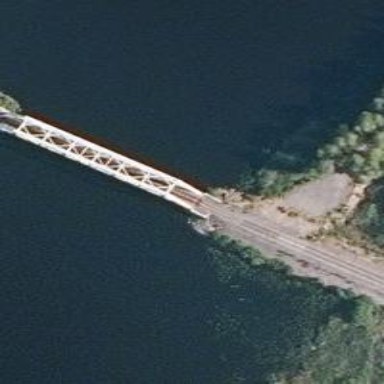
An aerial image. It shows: Bridge carrying continuous railway rails.